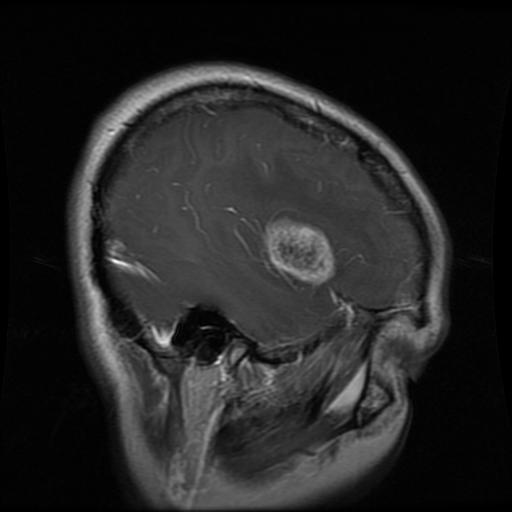
Label: glioma